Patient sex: F
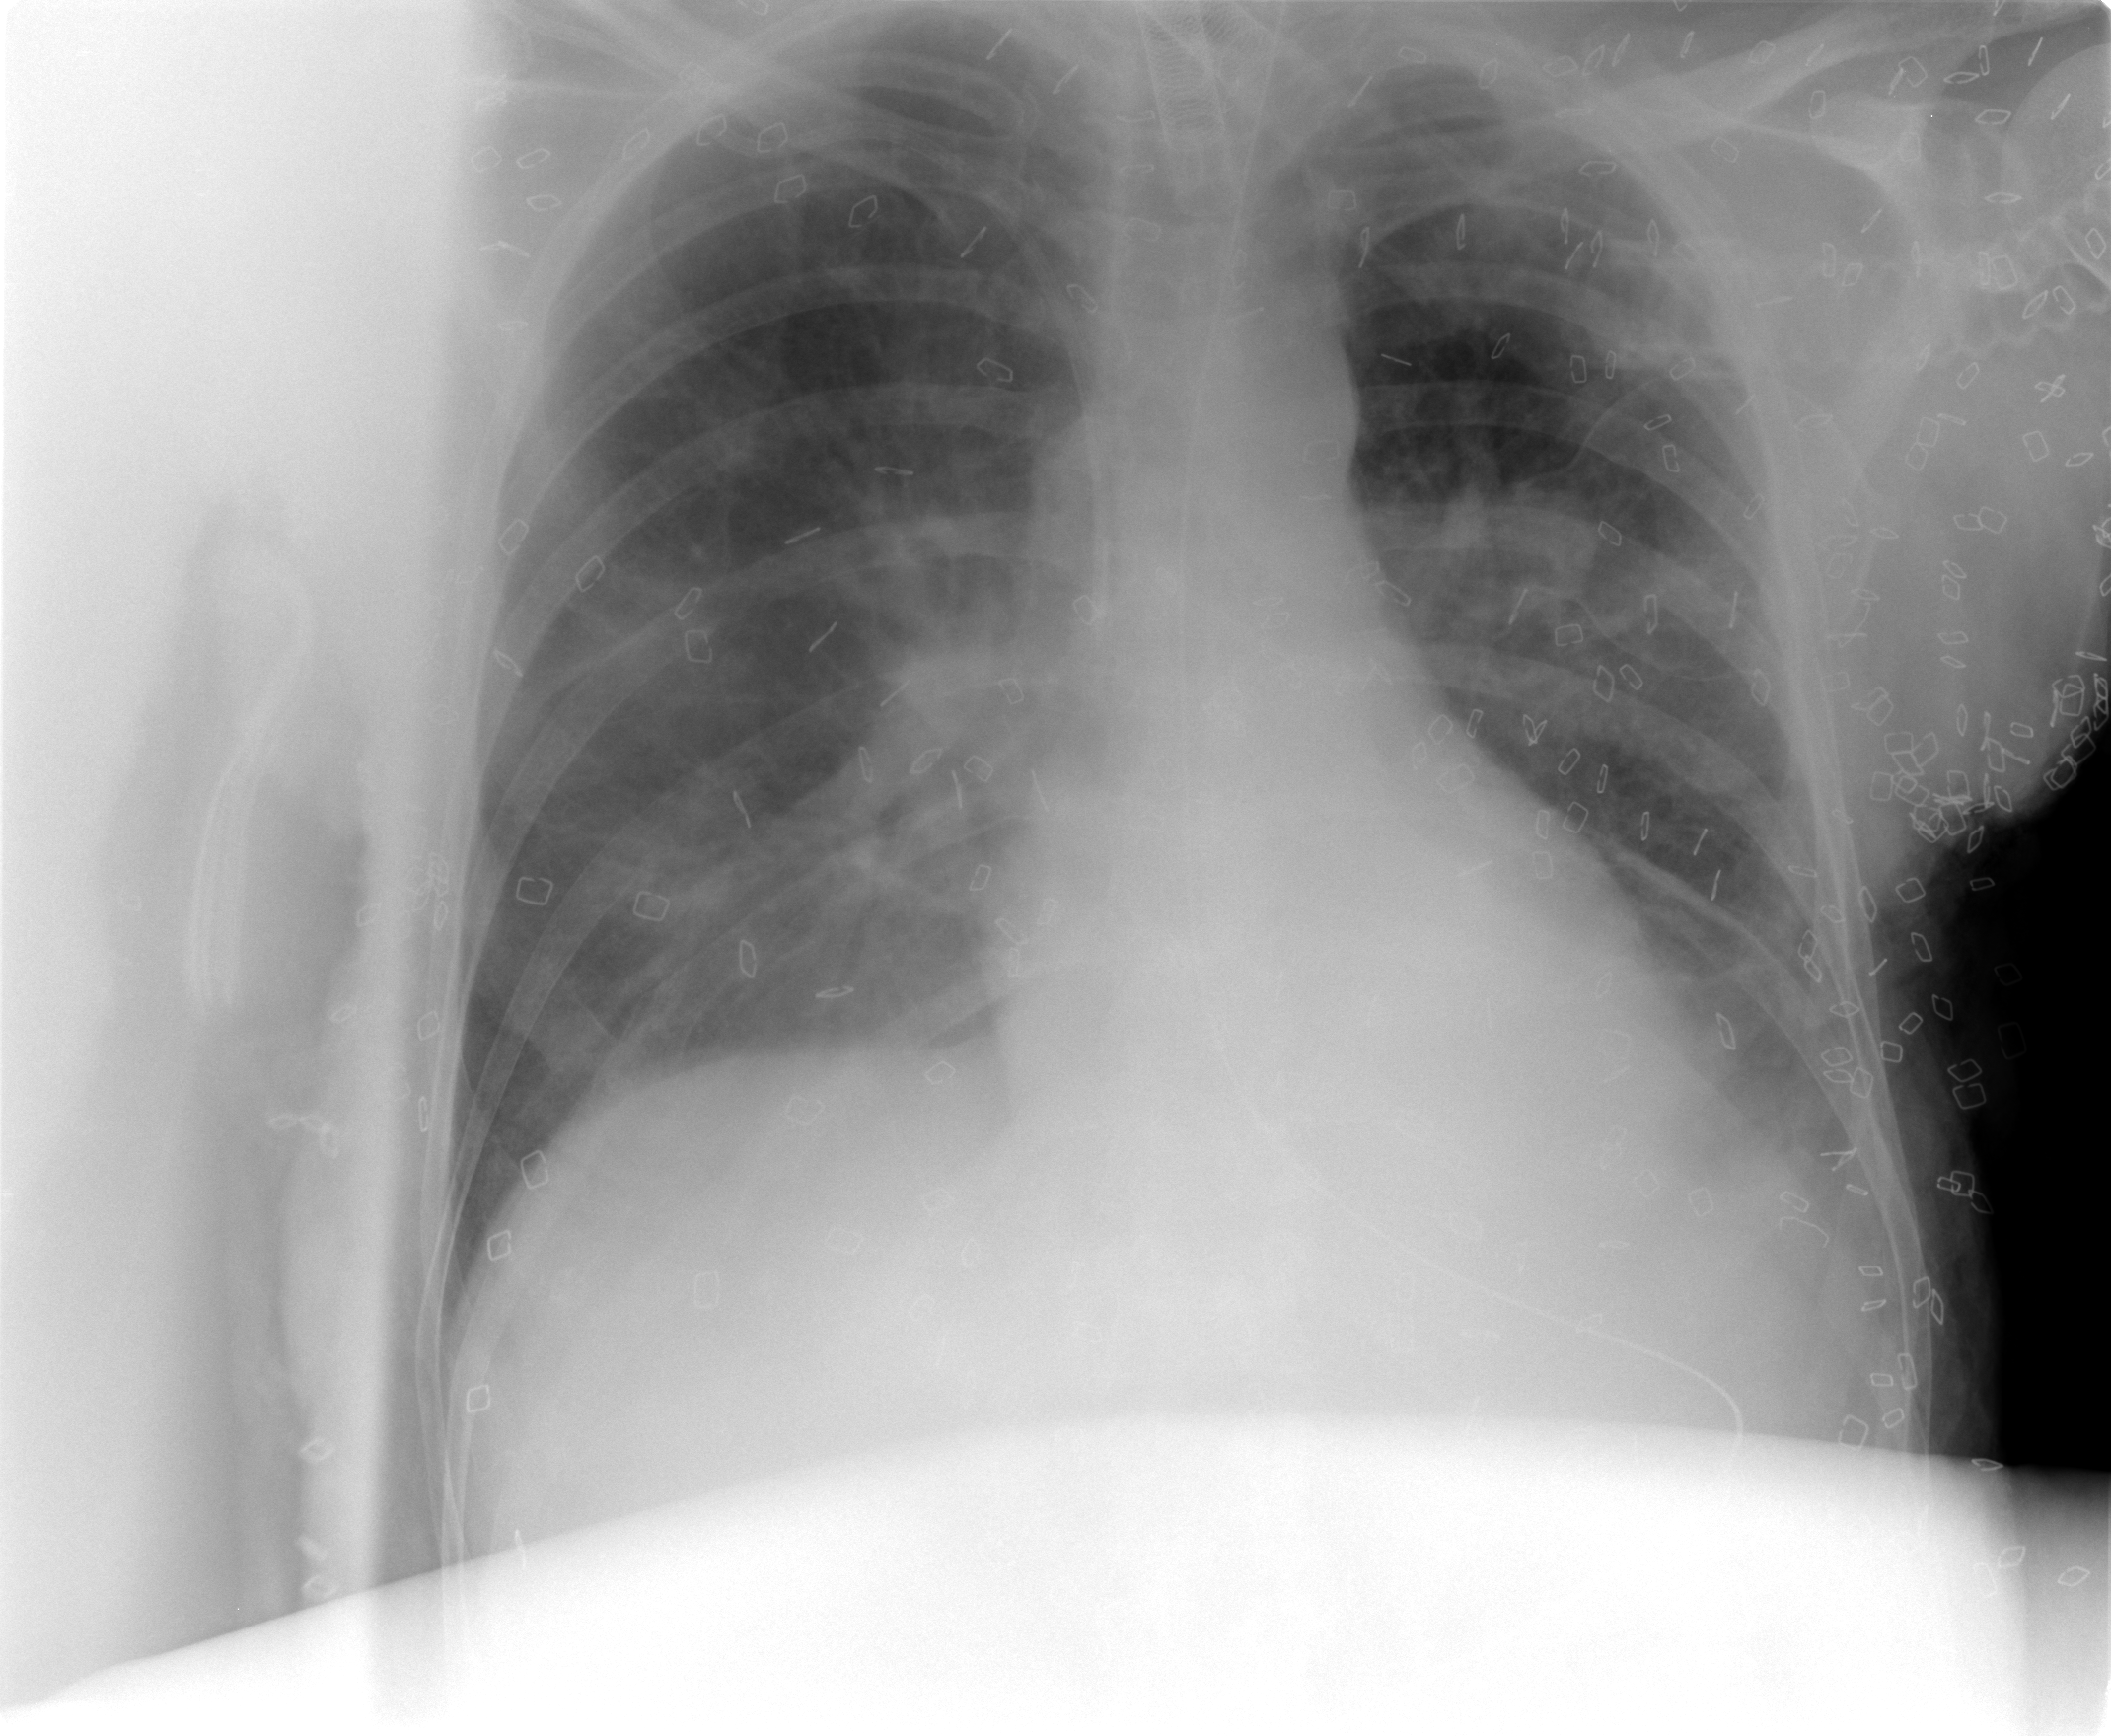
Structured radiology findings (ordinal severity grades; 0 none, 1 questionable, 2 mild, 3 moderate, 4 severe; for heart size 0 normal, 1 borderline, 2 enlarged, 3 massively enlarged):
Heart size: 0
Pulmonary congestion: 2
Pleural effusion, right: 0
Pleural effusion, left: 1
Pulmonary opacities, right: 2
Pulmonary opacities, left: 2
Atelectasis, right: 2
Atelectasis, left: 2